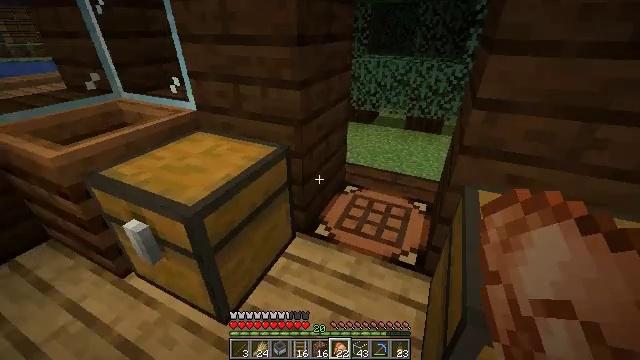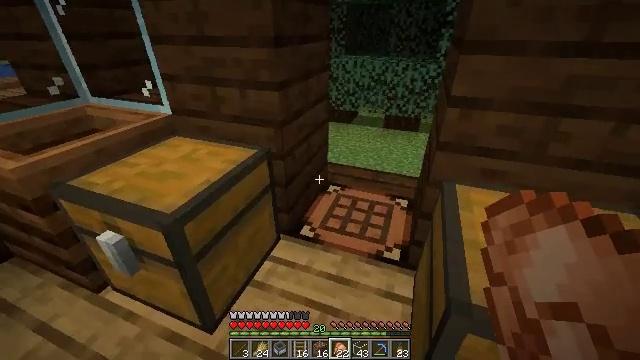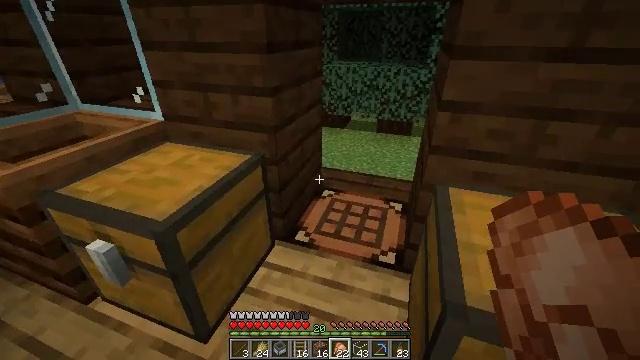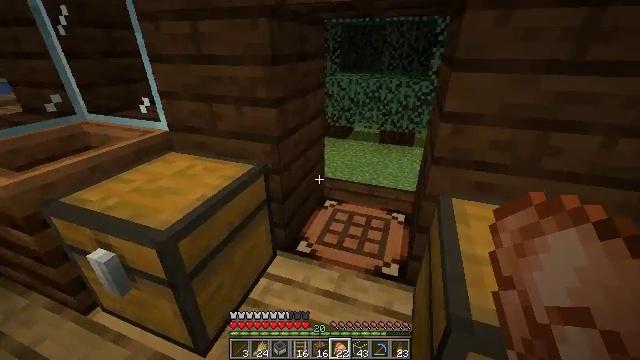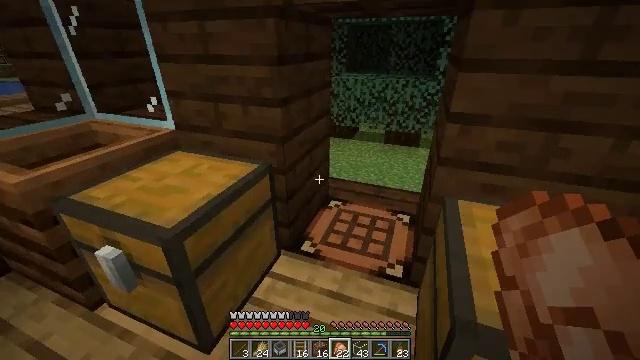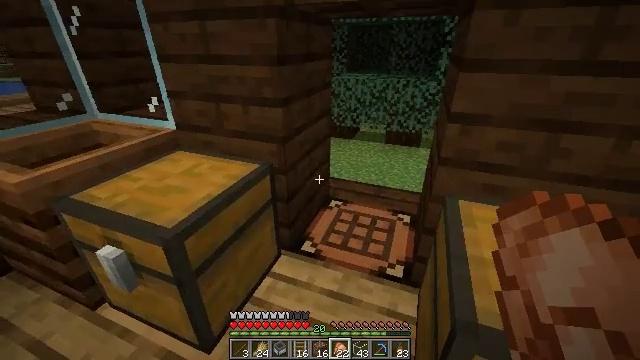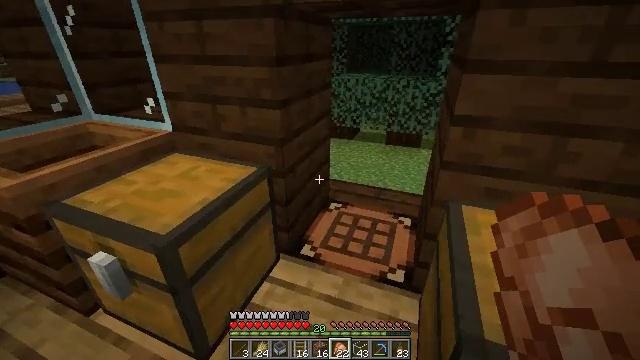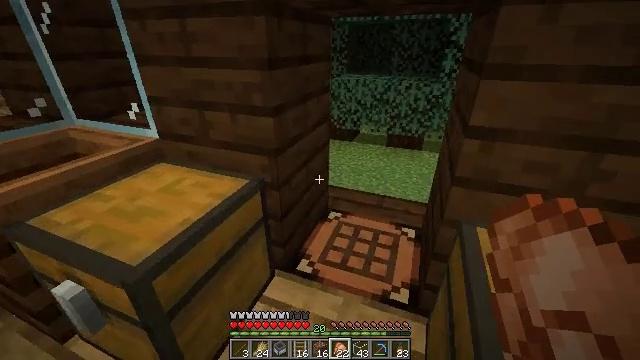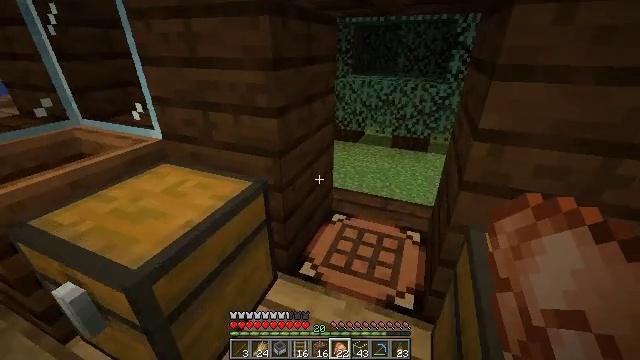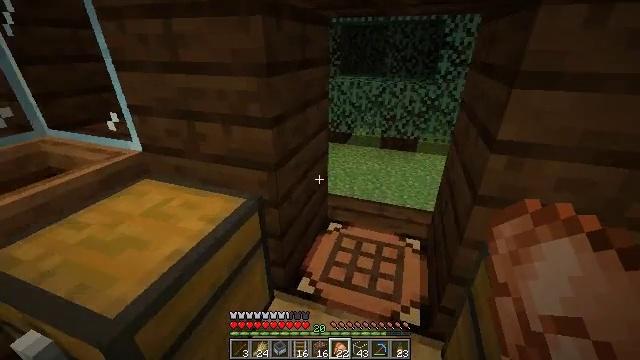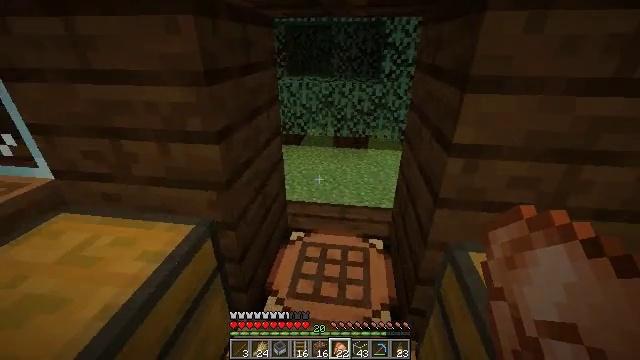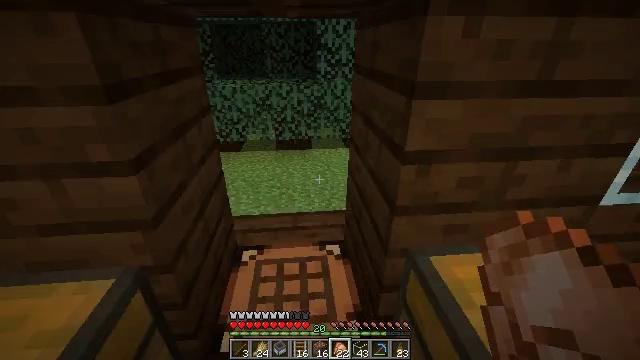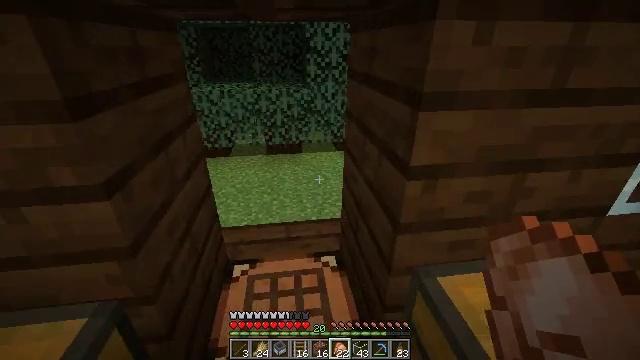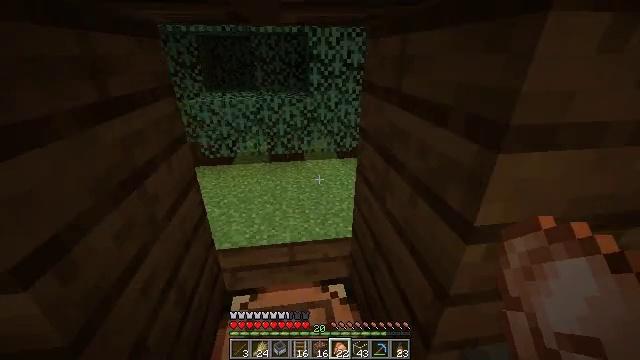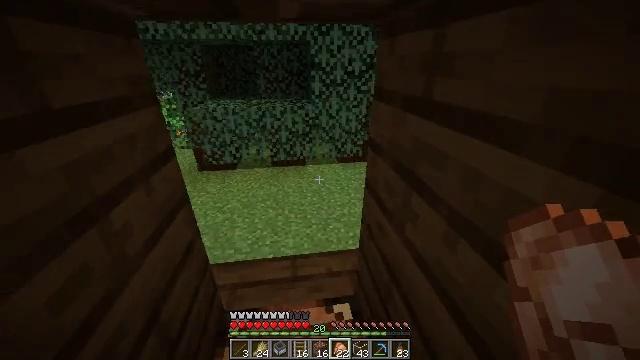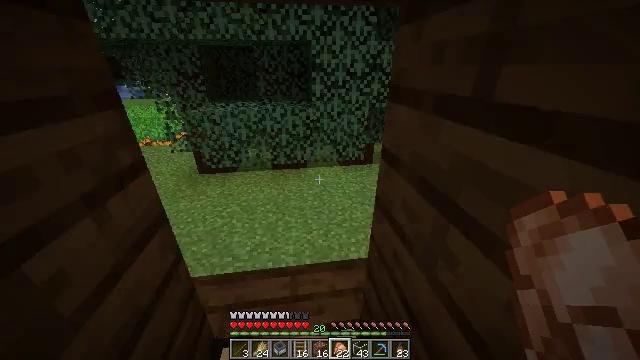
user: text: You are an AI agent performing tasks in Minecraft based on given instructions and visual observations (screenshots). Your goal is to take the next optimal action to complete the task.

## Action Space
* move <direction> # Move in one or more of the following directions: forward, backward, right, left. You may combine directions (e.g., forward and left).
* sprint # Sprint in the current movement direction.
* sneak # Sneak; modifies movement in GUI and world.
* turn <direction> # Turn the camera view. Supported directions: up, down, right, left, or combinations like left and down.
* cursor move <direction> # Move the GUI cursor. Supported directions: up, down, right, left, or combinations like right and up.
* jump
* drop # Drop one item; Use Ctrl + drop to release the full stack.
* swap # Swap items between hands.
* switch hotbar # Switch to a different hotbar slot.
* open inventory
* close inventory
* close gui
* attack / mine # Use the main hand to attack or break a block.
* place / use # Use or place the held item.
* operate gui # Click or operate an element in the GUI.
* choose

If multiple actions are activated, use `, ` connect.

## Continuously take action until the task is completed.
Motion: motion action
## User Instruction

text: Create an observer using the crafting table.
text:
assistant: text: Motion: turn right
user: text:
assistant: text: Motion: turn right and up
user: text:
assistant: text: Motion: turn up
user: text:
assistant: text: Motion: turn left
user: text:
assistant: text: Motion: no_op
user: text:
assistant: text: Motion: move forward
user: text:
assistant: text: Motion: move forward
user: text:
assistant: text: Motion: move forward, turn left
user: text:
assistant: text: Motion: move forward, turn right
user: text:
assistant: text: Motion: move forward, turn right
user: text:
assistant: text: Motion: move forward, turn right
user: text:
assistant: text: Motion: move forward, sprint, turn right
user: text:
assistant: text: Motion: move forward, sprint
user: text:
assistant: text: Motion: move forward, sprint
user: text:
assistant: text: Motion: move forward, sprint
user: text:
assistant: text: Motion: move forward
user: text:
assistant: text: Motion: move forward
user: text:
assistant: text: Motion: move forward, turn left
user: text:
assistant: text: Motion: move forward, turn left and up
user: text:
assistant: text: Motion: move forward, sprint, turn left and up
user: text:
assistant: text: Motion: move forward, sprint, turn left and up
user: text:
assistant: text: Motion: move forward, sprint, turn left and up
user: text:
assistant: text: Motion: move forward, sprint, turn left and up
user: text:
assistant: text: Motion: move forward, turn left and up
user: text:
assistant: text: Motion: move forward
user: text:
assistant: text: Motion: move forward
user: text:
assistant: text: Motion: move forward
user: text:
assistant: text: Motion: move forward
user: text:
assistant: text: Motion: move forward, sprint
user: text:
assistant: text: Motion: move forward, sprint